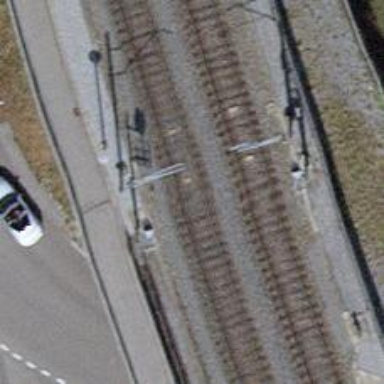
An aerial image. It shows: Railway signal.